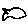
Label: fish